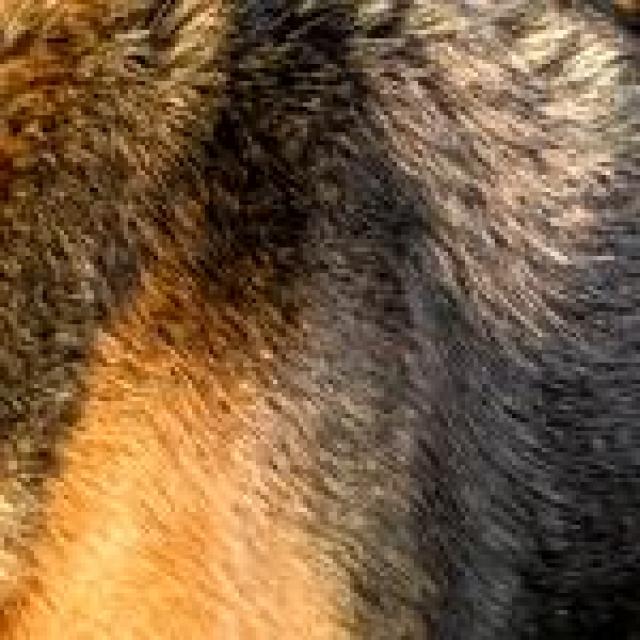
Healthy canine skin — no visible lesions, inflammation, or abnormalities. The skin and coat appear normal.